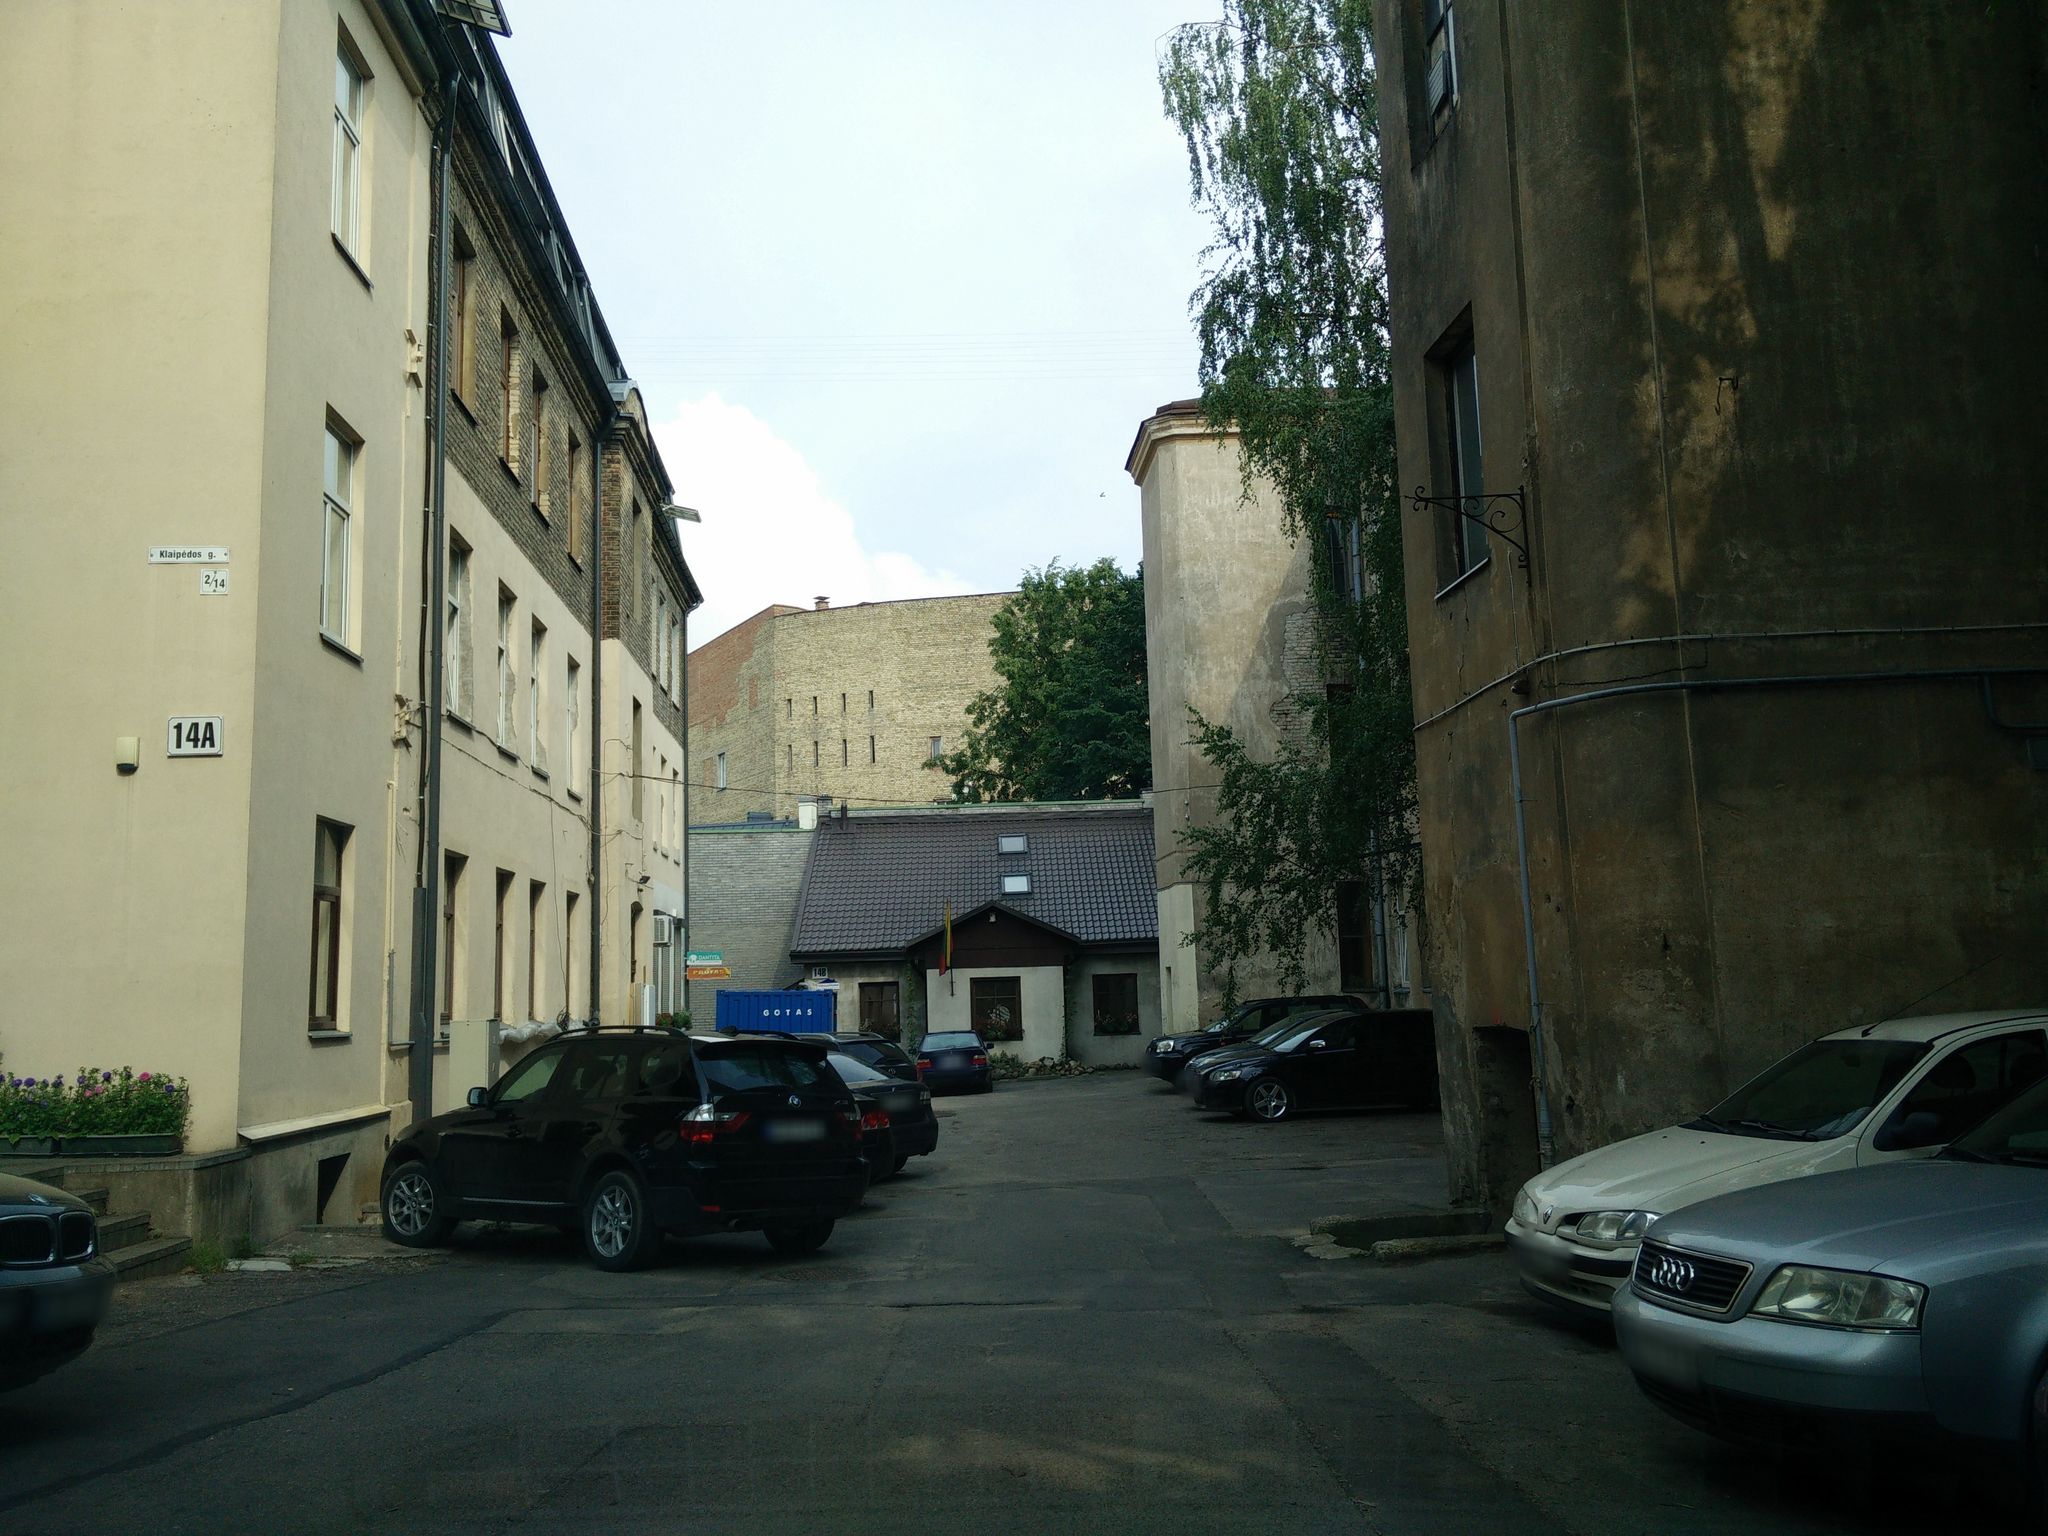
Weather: clear
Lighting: day
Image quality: good
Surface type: driving surface
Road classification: service
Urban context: urban centre
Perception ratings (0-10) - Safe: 2.78, Lively: 7.53, Beautiful: 7.07, Boring: 5.57, Depressing: 6.01, Wealthy: 8.65